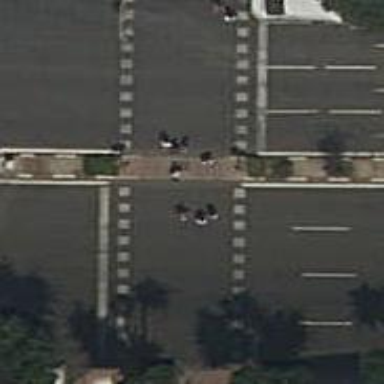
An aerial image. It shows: Road with traffic signals and zebra crossing with traffic signals.